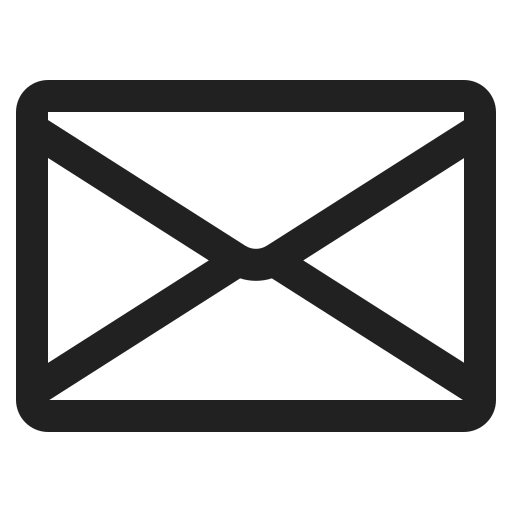
envelope high contrast